Current action and preconditions to check: path_clear

Your task: For each precondition in the list above, predict whether it will hold at this action.

Consider the current scene as observed from the mobile robot's camera, and analyze the predicted future states of all dynamic agents (e.g., people, animals, vehicles, or any moving entities) within the NEXT SECOND.

IMPORTANT: Only answer "very likely" if you are absolutely certain—based on strong, clear evidence—that a dynamic agent will violate the precondition in the predicted future state. Do NOT answer "very likely" for unlikely, ambiguous, or low-probability risks.

Ask yourself for each precondition: Is there a high probability, with clear and convincing evidence, that the predicted future states of any dynamic agent will interfere with the predicted future state of the currently executing action within the NEXT SECOND, causing that precondition to fail?

Assess the risk level based on these predictions. Use "likely" or "very likely" if motions create a clear risk of interference.

Use "neutral" or "improbable" if agents are nearby but their predicted paths are clearly diverging or non-conflicting.

Failure Risk Categories: "very improbable", "improbable", "neutral", "likely", "very likely"

Answer Format: Output ONLY the probability_of_failure value from these categories: "very improbable", "improbable", "neutral", "likely", "very likely"

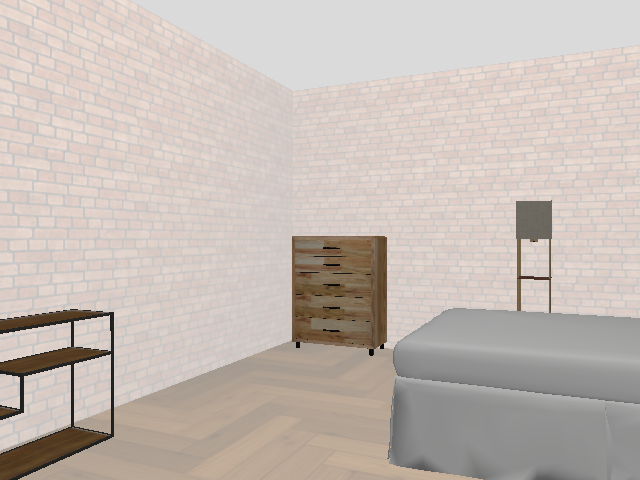

Answer: very improbable